Question: Is there any way to show same control partially in more then one place in WPF? Such feature is implemented in Microsoft Office Excel, where you can split current workspace in two duplicates.

I know, controls cannot have two parents, but may be some solution like rendering control to second parent space and emulating of input events exists.
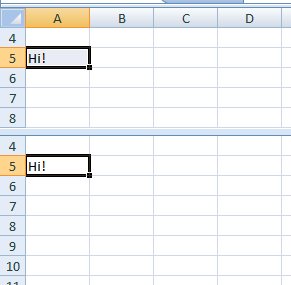
Answer: I would make 'UserControl's share one view model. I guess such controls in Office products are not rendering an identical instance at multiple places.